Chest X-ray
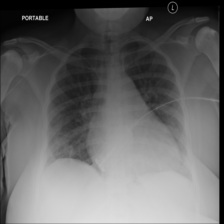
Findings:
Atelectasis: negative
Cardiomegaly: negative
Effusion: negative
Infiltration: negative
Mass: negative
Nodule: negative
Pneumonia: negative
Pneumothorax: negative
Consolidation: negative
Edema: negative
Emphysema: negative
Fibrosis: negative
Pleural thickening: negative
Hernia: negative